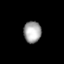
Tissue: lung
Cell type: Fibroblasts
Senescence score: 0.5924
Nuclear area (px): 368
Mean DAPI intensity: 166.277